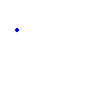
Particle: proton